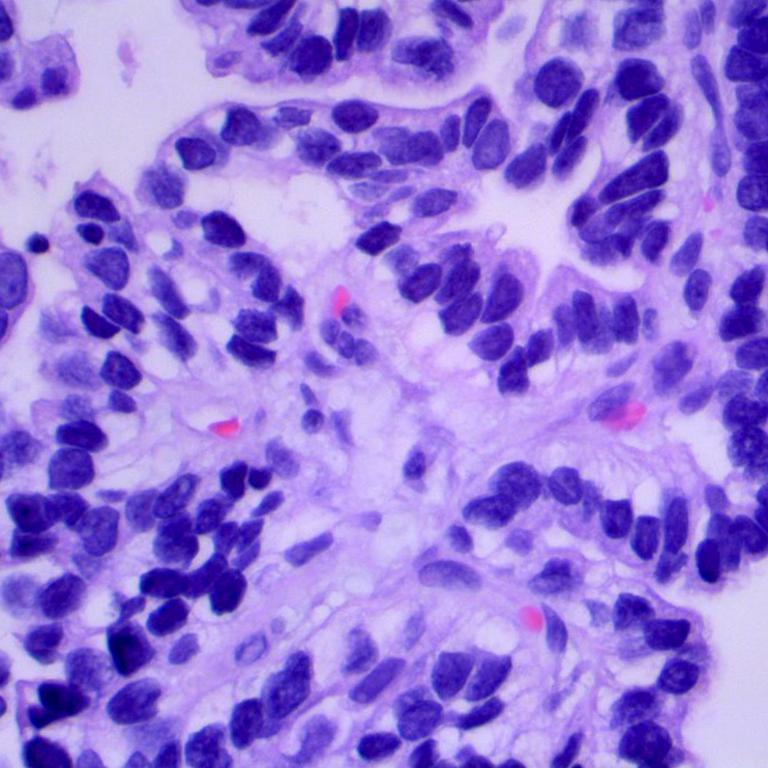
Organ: lung
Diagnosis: adenocarcinomas